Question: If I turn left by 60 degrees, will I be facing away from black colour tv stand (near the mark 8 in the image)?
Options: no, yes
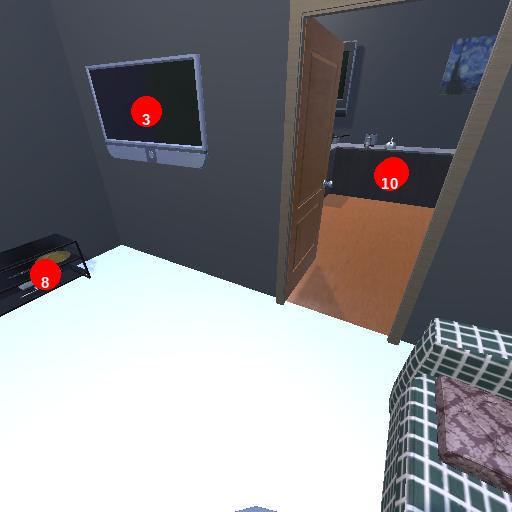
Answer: no